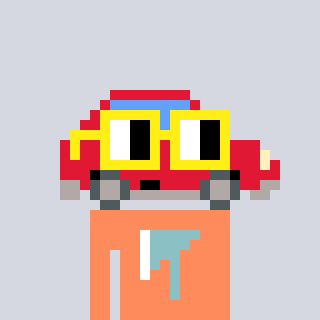
a pixel art character with square yellow glasses, a car-shaped head and a peachy-colored body on a cool background